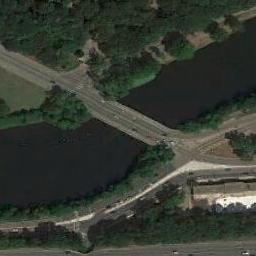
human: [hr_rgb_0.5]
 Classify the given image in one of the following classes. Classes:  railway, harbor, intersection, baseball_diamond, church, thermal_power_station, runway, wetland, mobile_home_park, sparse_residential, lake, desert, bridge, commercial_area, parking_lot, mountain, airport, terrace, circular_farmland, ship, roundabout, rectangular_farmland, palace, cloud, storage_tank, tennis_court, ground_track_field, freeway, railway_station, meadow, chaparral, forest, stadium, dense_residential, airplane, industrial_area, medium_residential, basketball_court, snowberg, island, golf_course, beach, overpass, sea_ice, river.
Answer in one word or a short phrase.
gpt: bridge